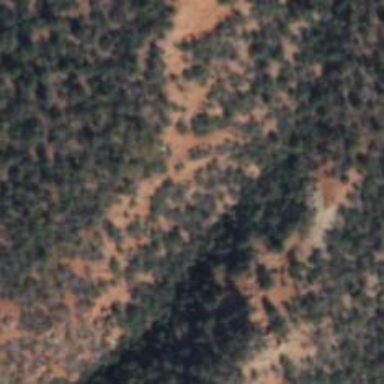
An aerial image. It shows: Area covered in scrub vegetation.